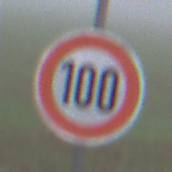
Verkehrszeichen: Geschwindigkeit100
Umgebung: Outdoor, RoadRail
Tageszeit: MorningAfternoon
Wetter: Overcast
Licht: Natural
Jahreszeit: NotSpecified
Kontrast: LowContrast